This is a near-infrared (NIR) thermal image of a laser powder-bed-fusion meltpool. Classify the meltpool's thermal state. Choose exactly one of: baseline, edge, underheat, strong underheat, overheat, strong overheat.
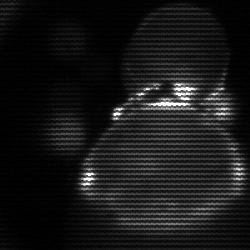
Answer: edge